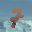
Label: 7